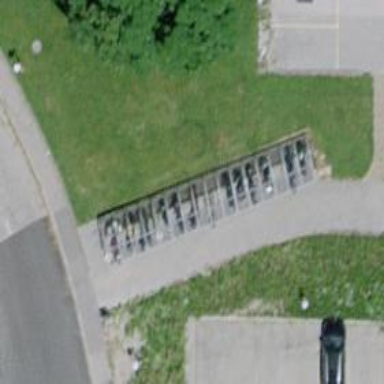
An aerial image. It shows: Bicycle parking facility.